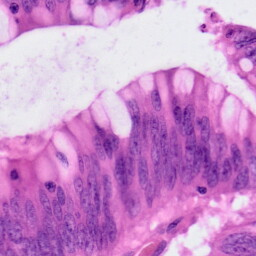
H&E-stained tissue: Colon